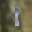
Label: 1